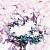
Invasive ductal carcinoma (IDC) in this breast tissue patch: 0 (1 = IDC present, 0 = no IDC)